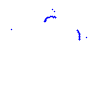
Particle: proton